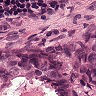
Metastatic tissue present: yes